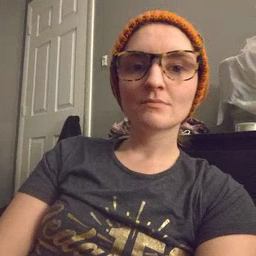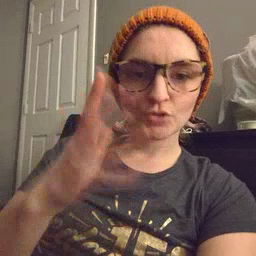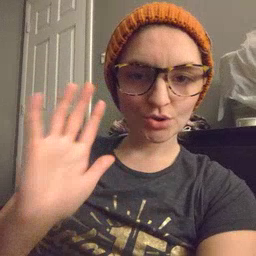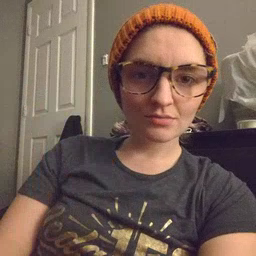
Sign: finish